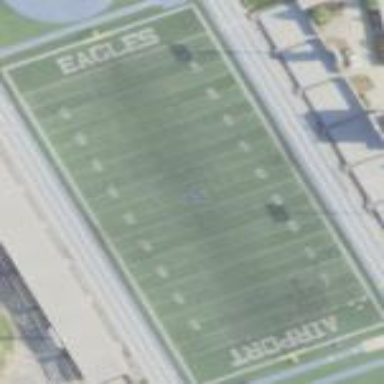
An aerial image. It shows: American football pitch.